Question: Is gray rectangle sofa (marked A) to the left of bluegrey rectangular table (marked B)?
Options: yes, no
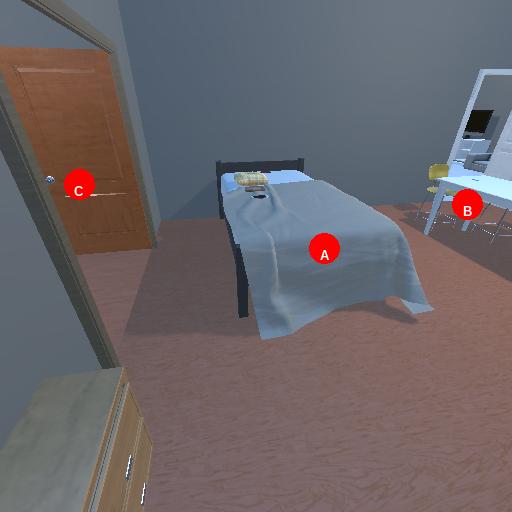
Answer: yes